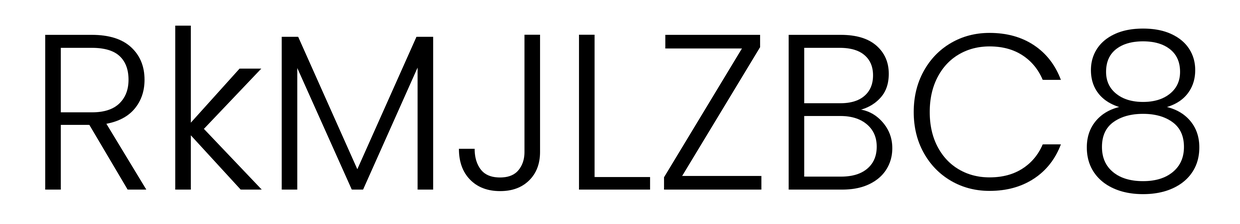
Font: Poppins-Light